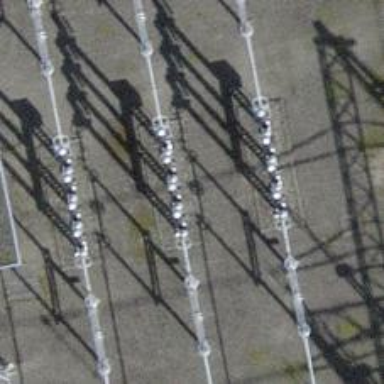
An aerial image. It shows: Switch for power supply.